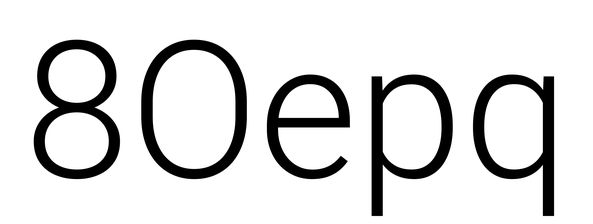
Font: Roboto_Light